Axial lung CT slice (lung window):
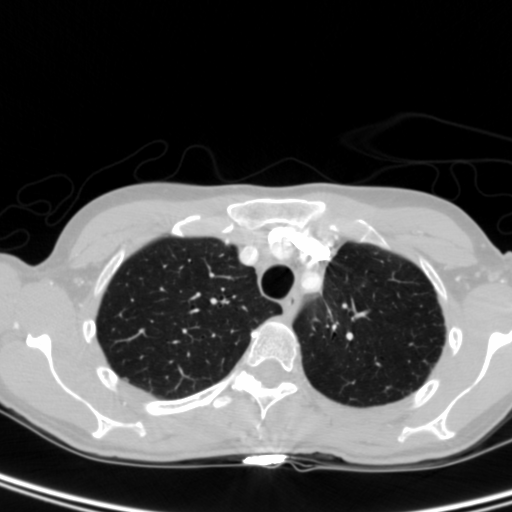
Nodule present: no